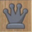
Piece: bQ